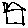
Label: house